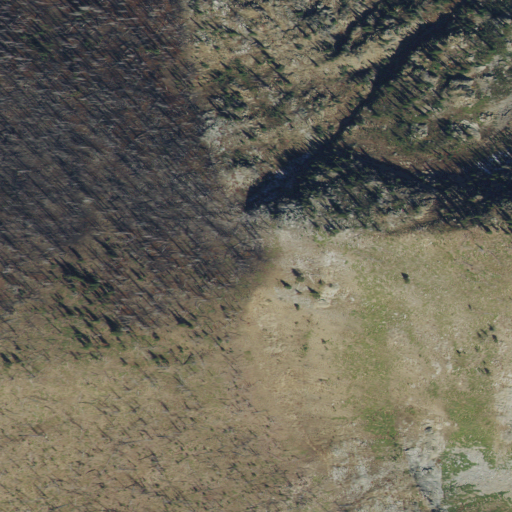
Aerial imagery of mountain in Montana named Indian Hill containing shrub, grassland, and evergreen forest